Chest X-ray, PA view. Patient: 68 years old, sex M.
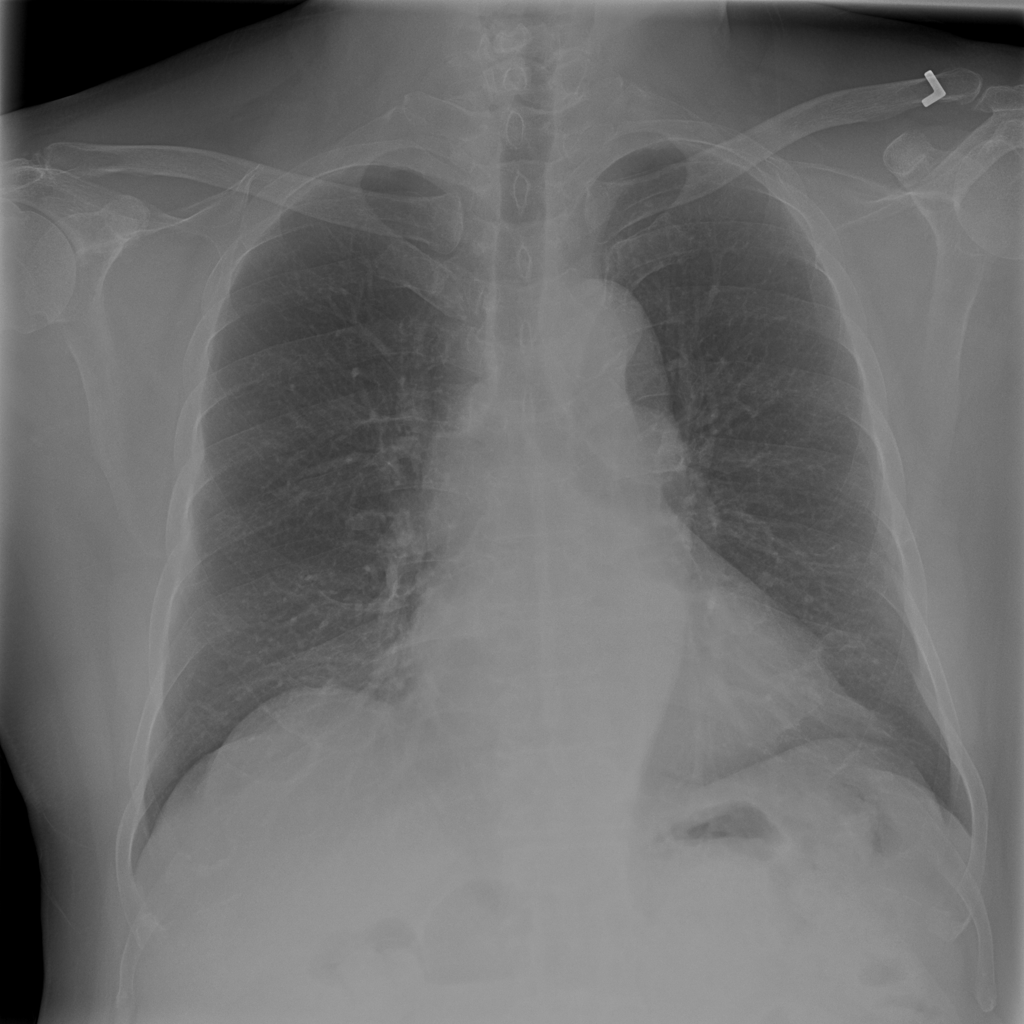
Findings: No Finding